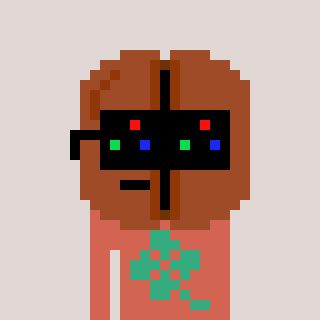
a pixel art character with square black sunglasses, a coffeebean-shaped head and a peachy-colored body on a warm background